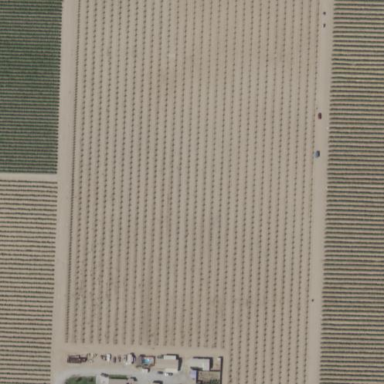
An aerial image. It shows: Vineyard.